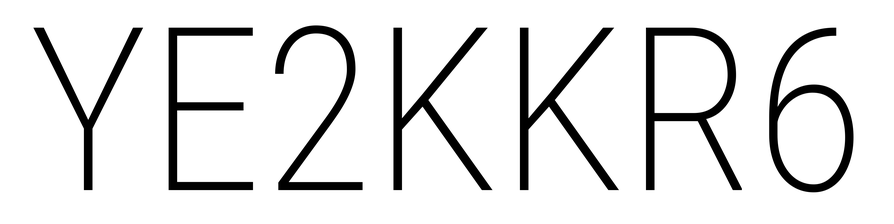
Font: Roboto_Condensed_ExtraLight